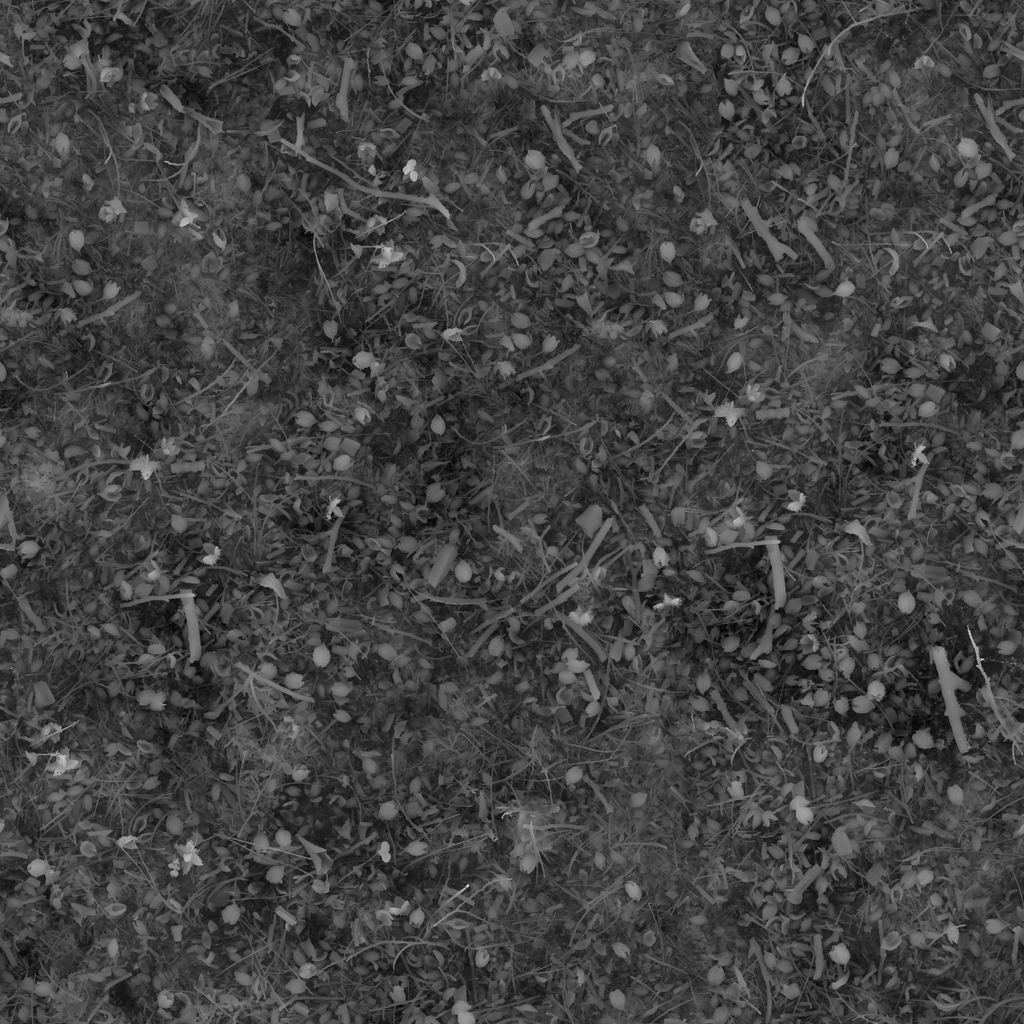
Texture map type: Displacement